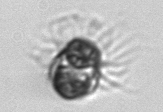
Label: Mesodinium